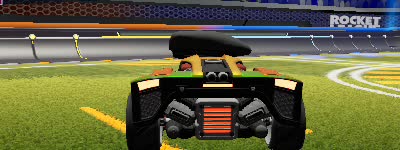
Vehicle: breakout